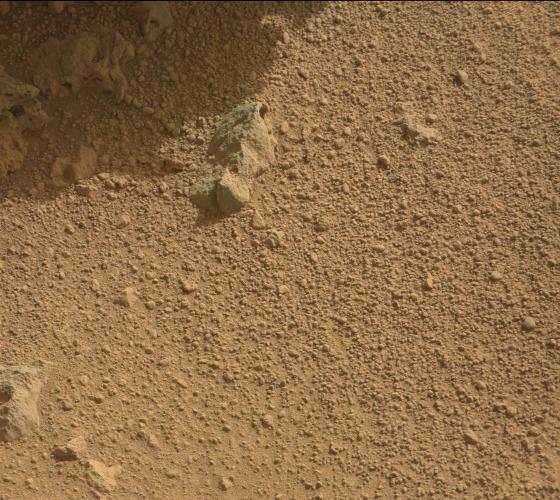
Terrain classes present: Gravel / Sand / Soil, Rock, Shadow